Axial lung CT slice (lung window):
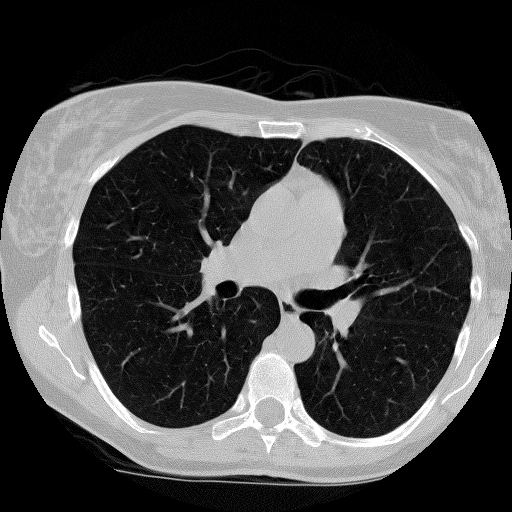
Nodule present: no